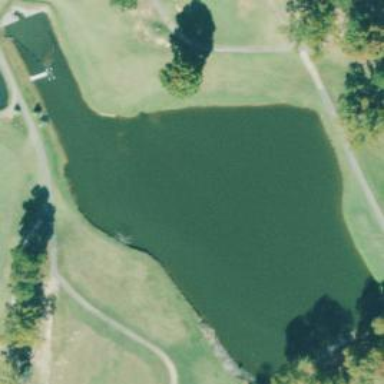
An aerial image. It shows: Water hazard on golf course.